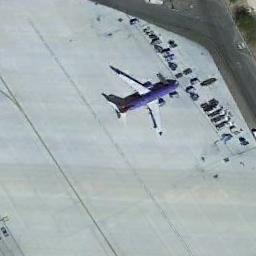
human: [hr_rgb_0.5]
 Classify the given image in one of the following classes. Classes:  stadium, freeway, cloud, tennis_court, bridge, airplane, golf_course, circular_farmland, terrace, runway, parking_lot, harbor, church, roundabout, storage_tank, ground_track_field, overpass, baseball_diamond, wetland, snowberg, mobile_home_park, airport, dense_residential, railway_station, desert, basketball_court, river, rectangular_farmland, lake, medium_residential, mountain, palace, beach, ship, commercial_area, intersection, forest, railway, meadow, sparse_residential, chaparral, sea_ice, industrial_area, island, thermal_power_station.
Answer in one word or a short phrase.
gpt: airplane